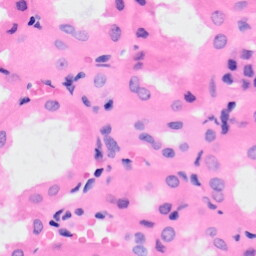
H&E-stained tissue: Kidney